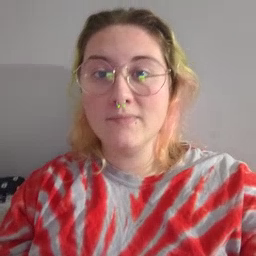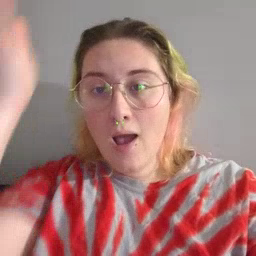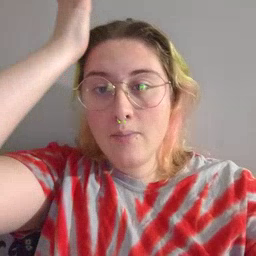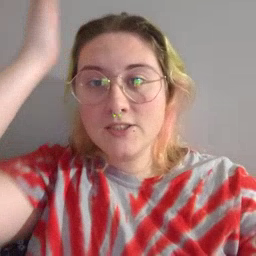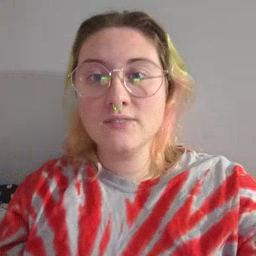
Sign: garbage